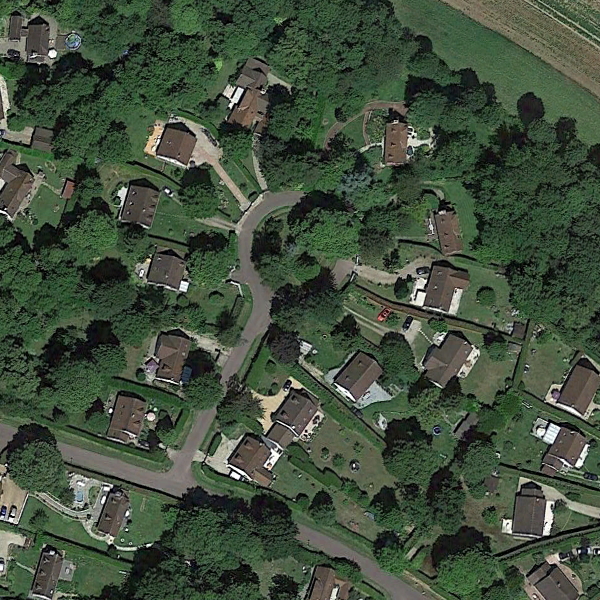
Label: MediumResidential